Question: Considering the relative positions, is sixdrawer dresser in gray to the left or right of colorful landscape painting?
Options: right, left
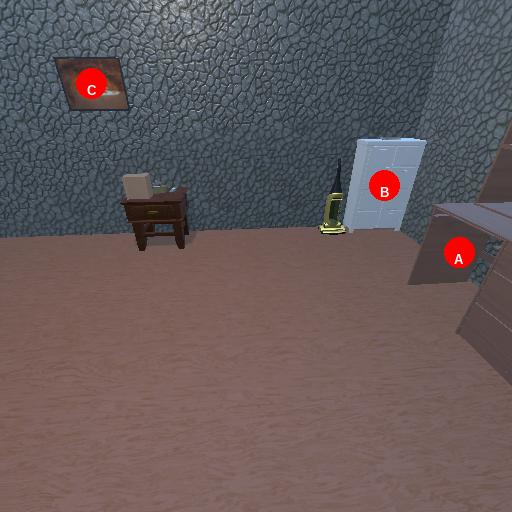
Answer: right